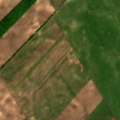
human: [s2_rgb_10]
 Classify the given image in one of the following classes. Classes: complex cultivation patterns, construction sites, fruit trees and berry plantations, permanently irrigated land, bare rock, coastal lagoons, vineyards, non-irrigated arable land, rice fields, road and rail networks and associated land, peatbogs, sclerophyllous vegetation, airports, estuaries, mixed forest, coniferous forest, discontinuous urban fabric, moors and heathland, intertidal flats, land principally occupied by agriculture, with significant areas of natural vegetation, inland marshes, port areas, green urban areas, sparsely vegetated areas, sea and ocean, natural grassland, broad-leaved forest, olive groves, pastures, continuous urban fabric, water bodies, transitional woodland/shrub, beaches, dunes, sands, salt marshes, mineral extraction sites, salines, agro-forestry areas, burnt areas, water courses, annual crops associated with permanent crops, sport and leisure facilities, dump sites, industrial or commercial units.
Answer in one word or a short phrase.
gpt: non-irrigated arable land